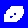
Digit: 0